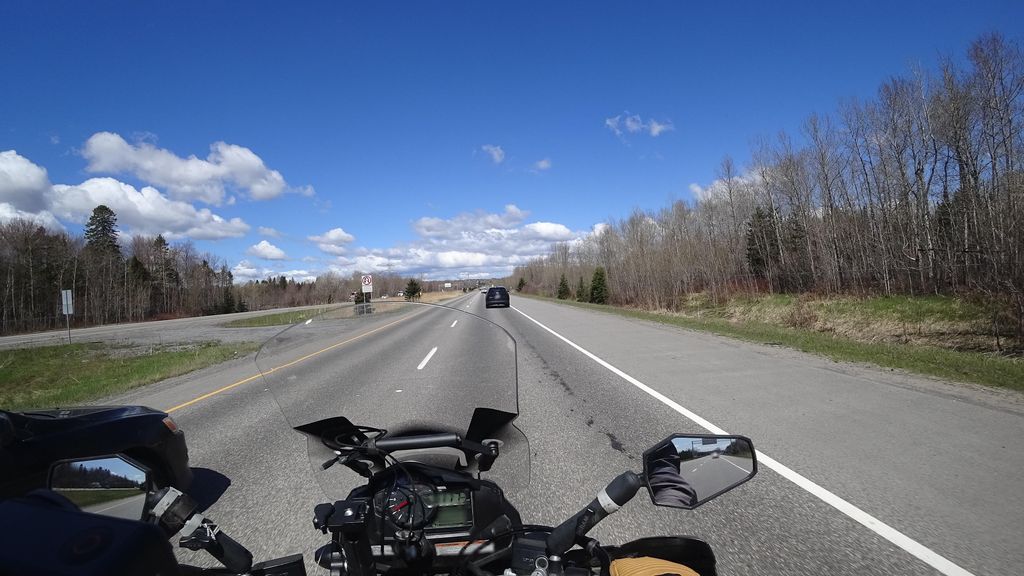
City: quebec_city